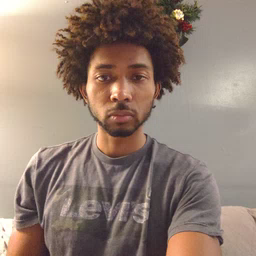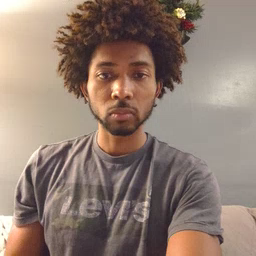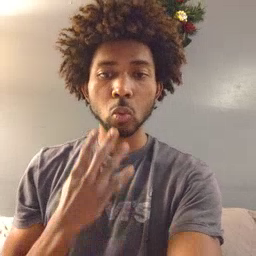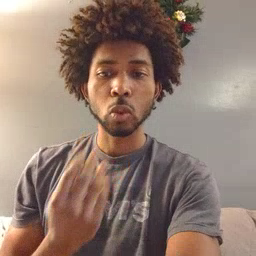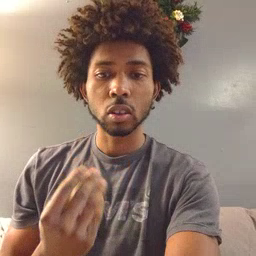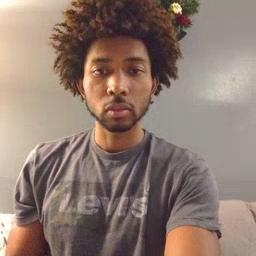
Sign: wet